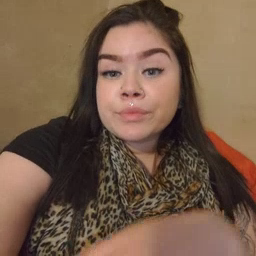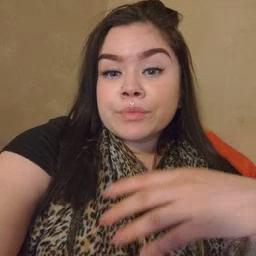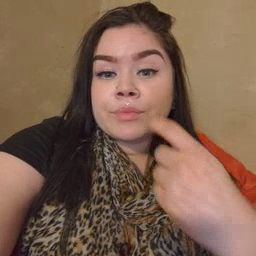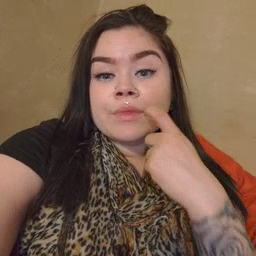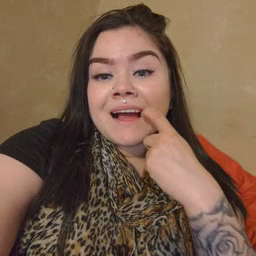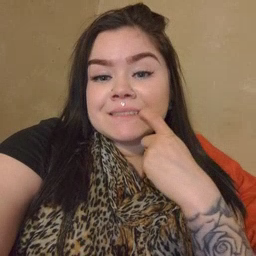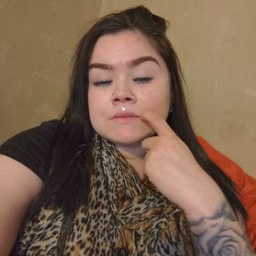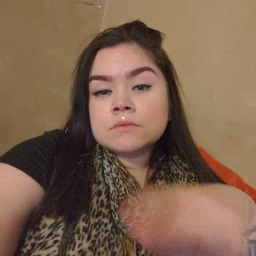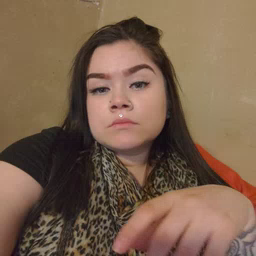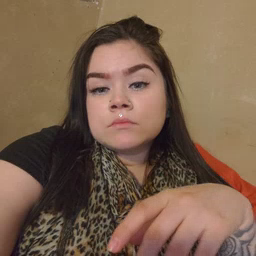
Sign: glasswindow